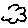
Label: cloud